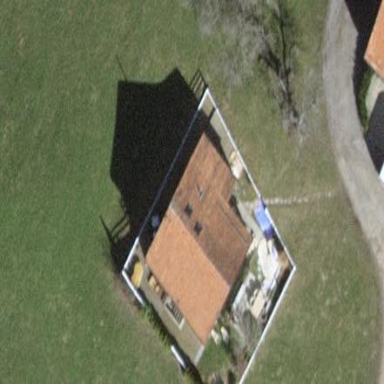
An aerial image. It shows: Simple and straightforward house.